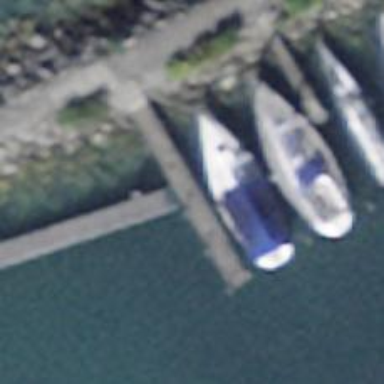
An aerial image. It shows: Man-made pier.